Aerial crown-view tile of a tropical tree (Barro Colorado Island, Panama), acquired 20250715:
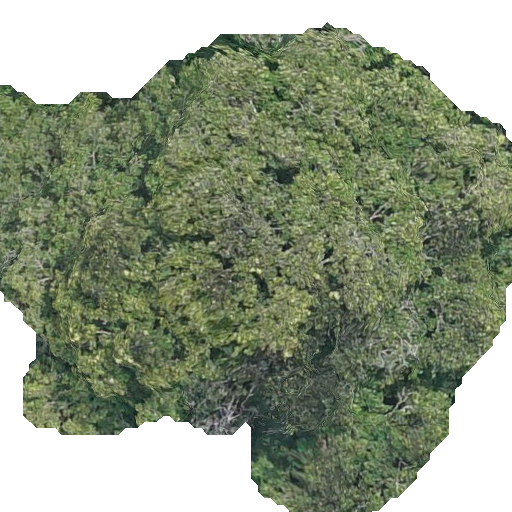
Species: Prioria copaifera
GBIF accepted scientific name: Prioria copaifera
Crown area: 284.969 m²